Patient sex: F
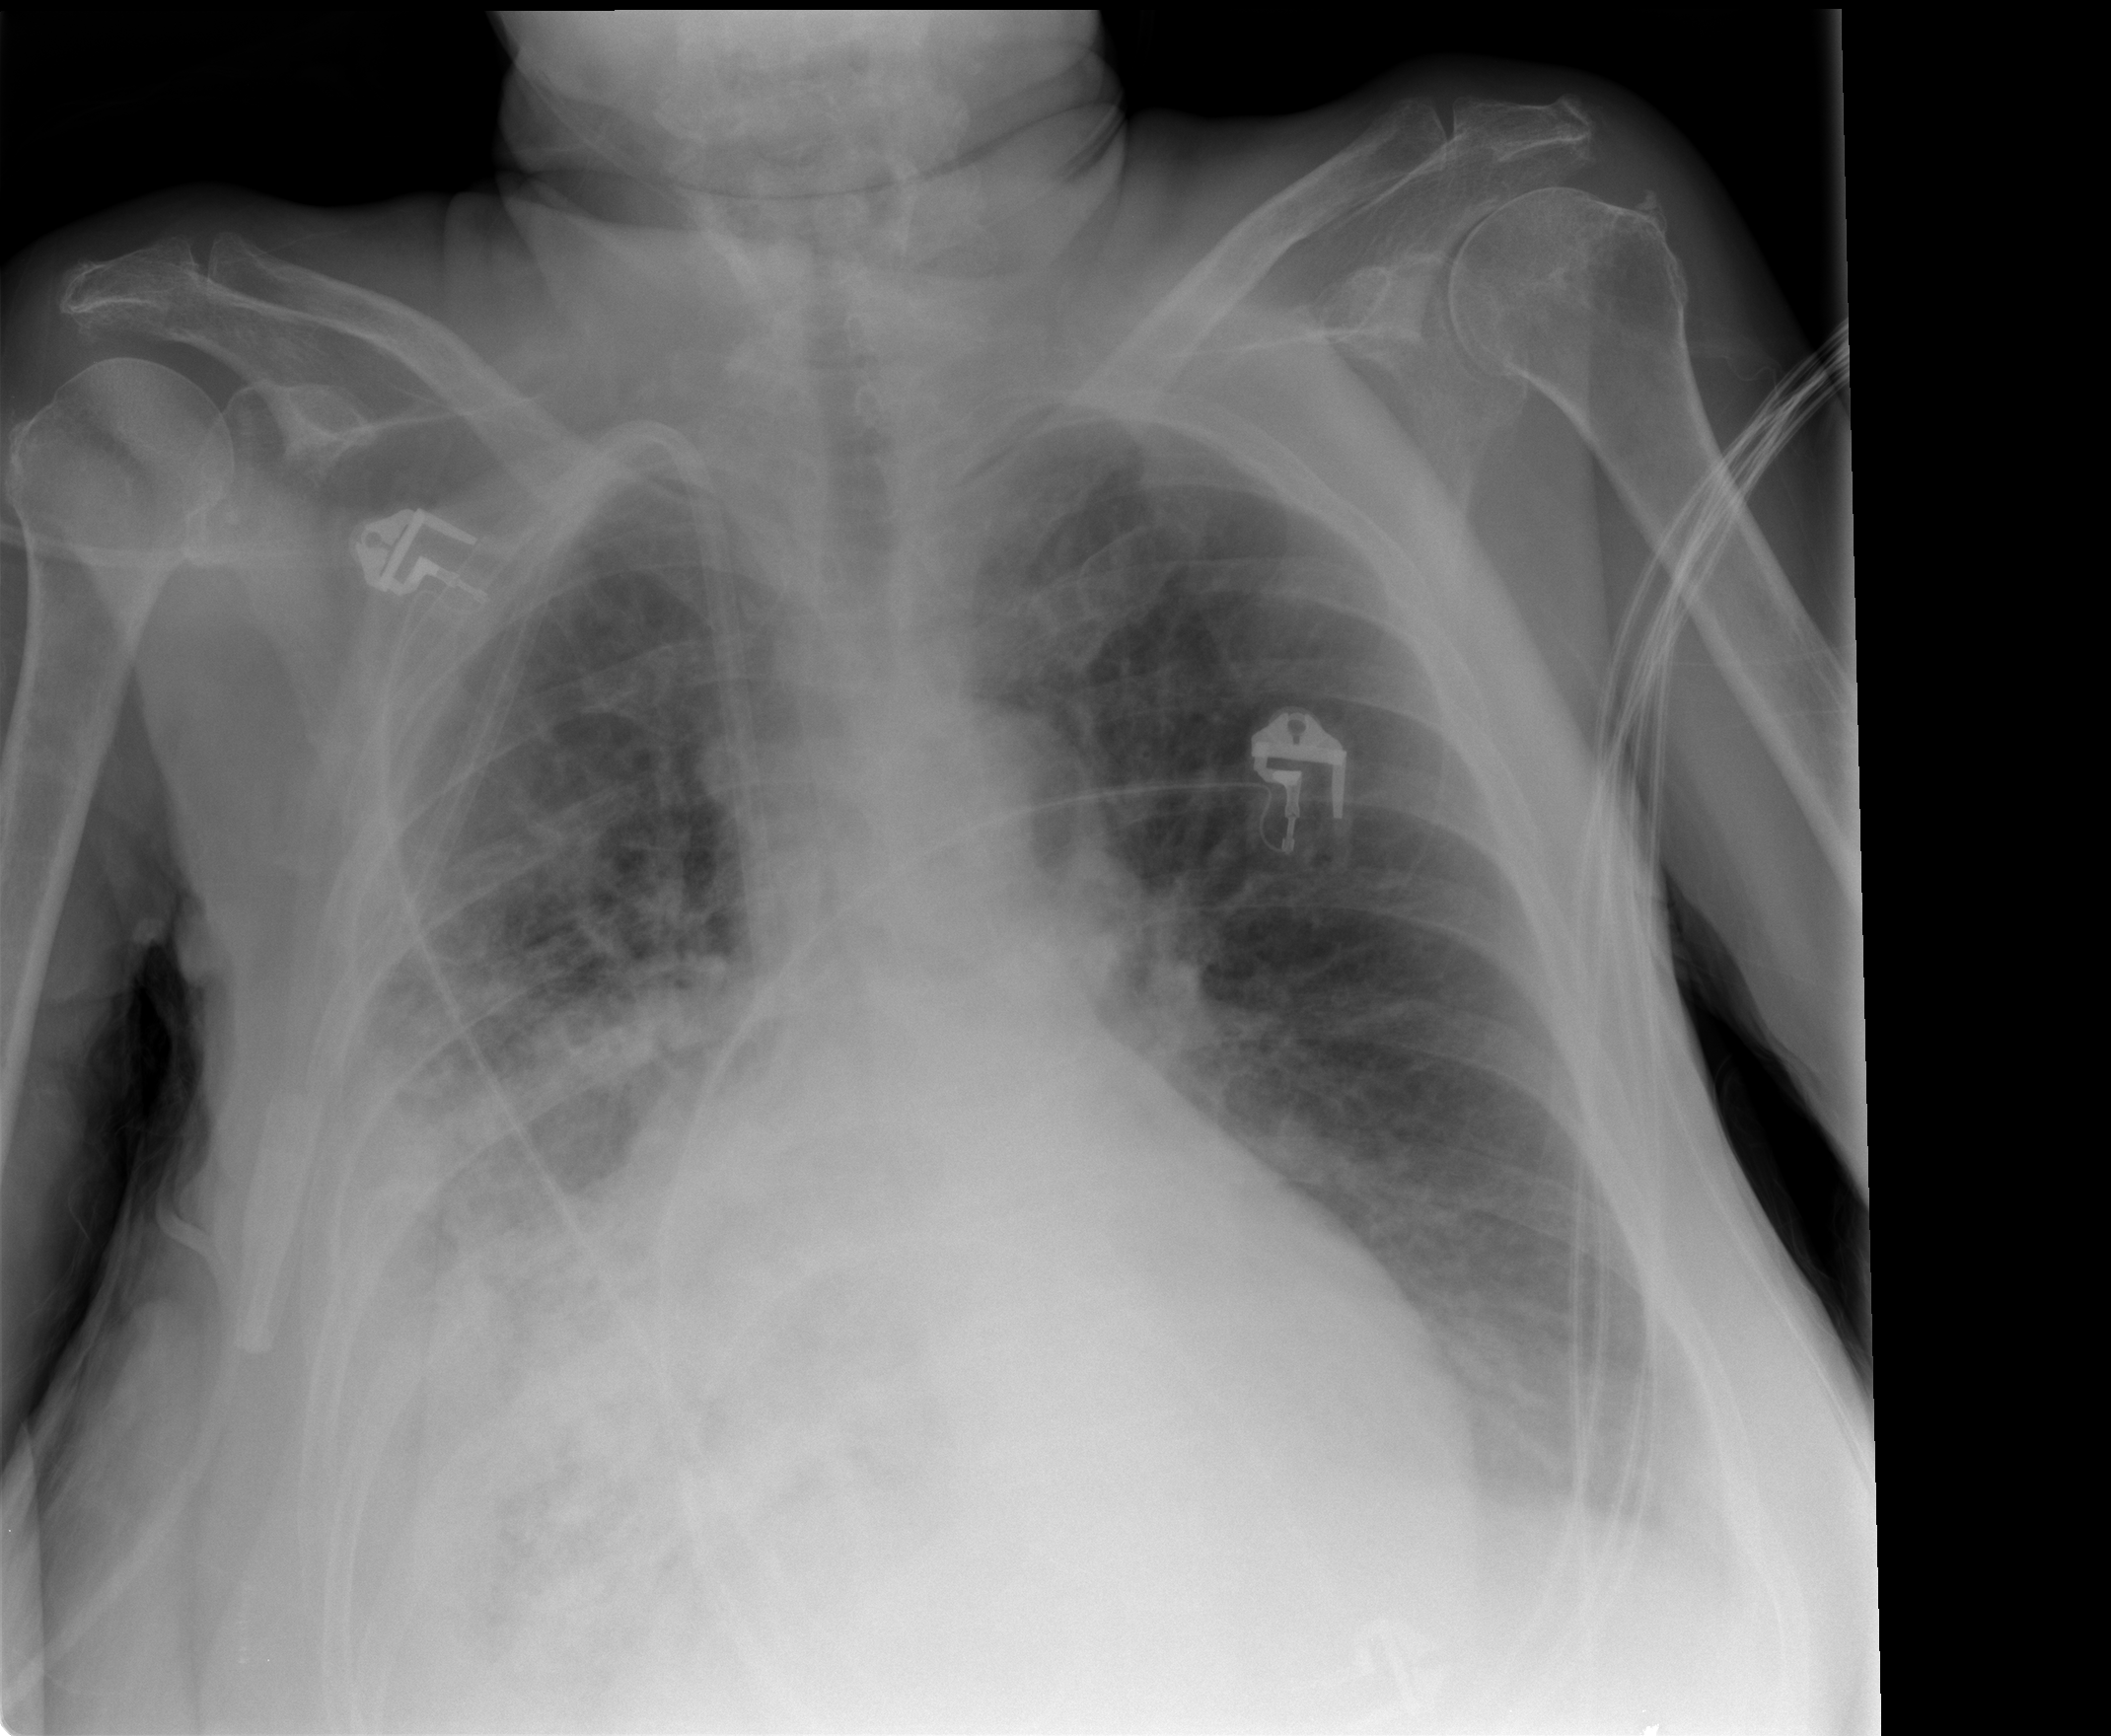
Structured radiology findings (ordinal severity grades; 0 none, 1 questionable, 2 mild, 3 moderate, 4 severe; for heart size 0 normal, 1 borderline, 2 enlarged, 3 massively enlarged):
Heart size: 2
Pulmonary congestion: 2
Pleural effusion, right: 3
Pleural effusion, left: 2
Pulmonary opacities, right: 3
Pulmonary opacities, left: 0
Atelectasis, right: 3
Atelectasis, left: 2